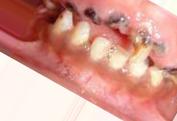
Condition: Caries